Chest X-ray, AP view. Patient: 56 years old, sex M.
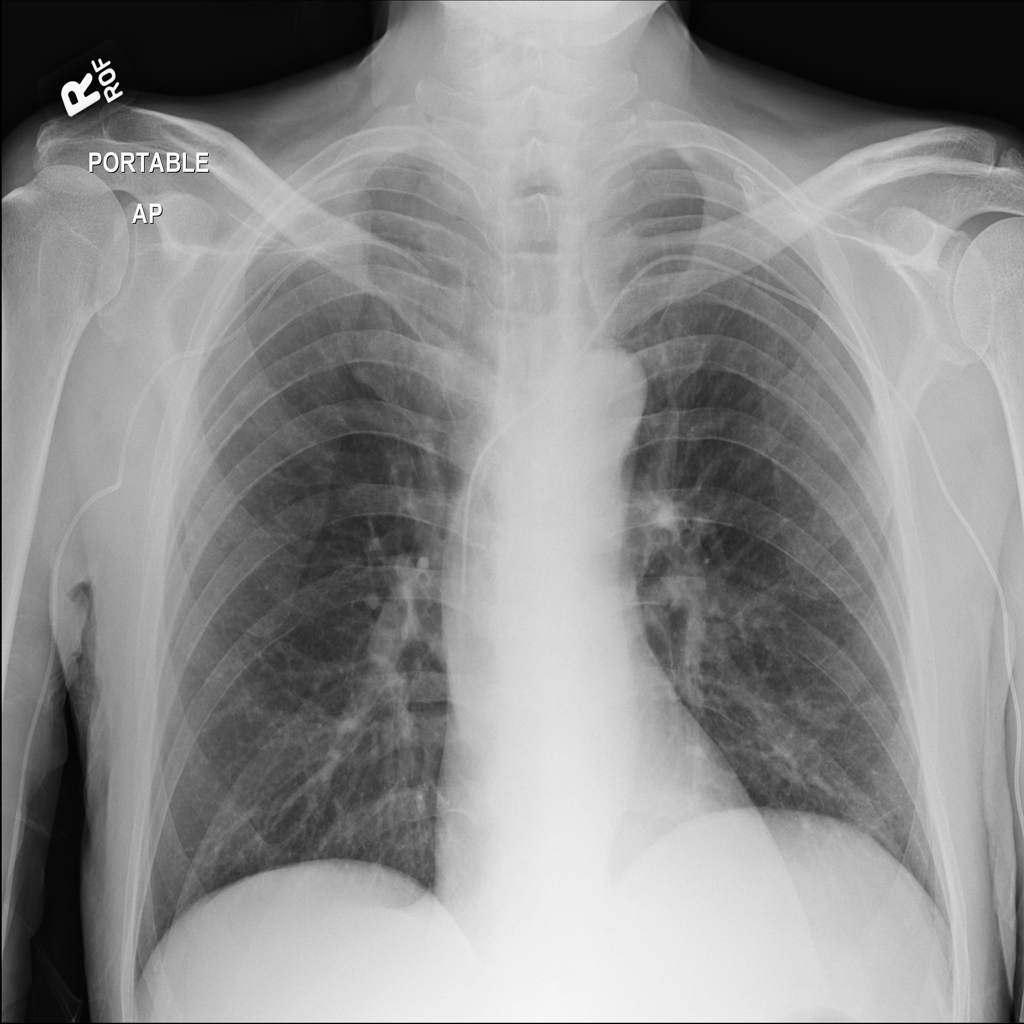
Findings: No Finding